Question: I am using Javascript to print a div contents it works fine but it also prints the file location on top-right position which gives an odd impression on the output. here i attached the snap of it.

Thanks.
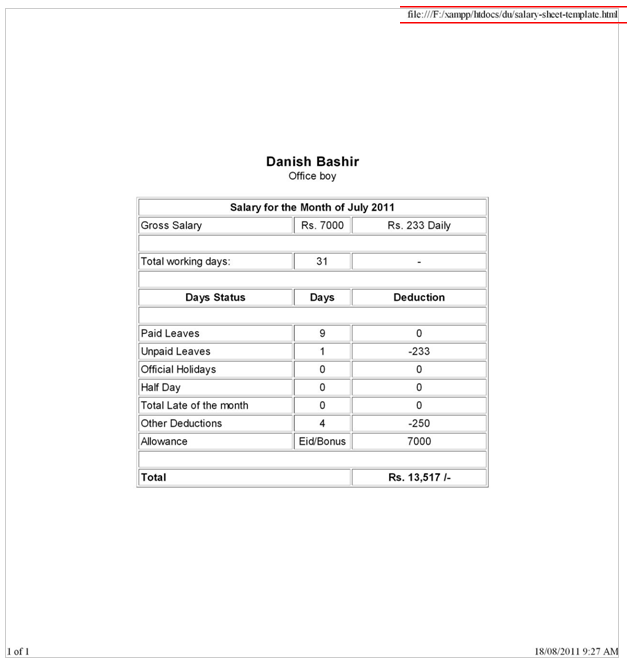
Answer: Thanks to all specially zzzzBov From the menu in the top left corner of your browser, choose "File", then "Page setup..". Go to the second tab called "Margins & Header / Footer", in the drop down lists choose "Blank" for all the items you don't want printed. The screenshot below gives a better view of what I mean.

And for other browsers you can read the complete article on <URL>